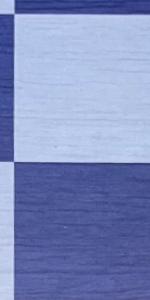
Label: Empty